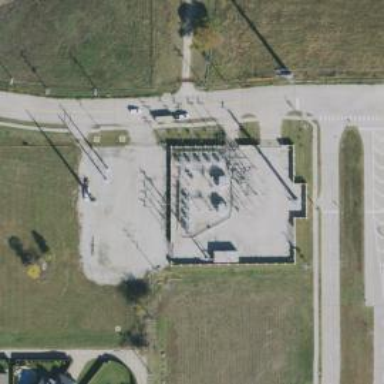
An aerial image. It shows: Outdoor distribution substation.